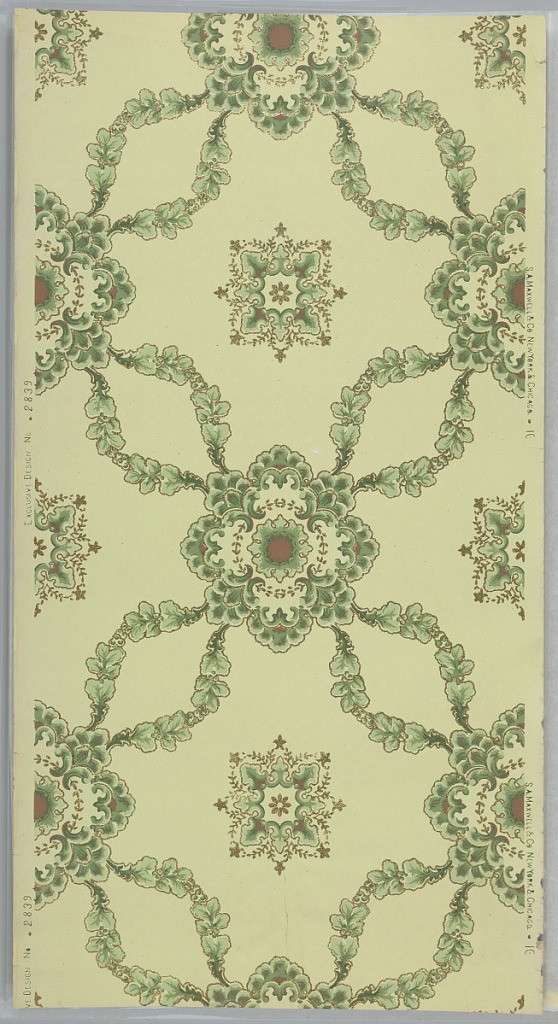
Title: Sidewall
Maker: Maxwell & Co., S.A., Chicago, Illinois, USA
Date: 1905–1915
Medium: Machine-printed paper, applied mica flakes
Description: Flitter ceiling paper. Foliate trellis or diaper pattern with large squarish medallion in center containing floral motif. Elements outlined in gold mica flakes. Printed on light tan ground.